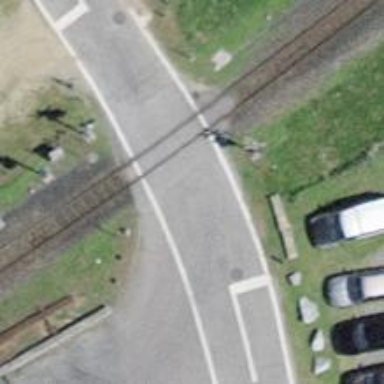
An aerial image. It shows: Level crossing along the railway.